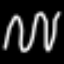
Label: squiggle